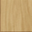
Piece: xx